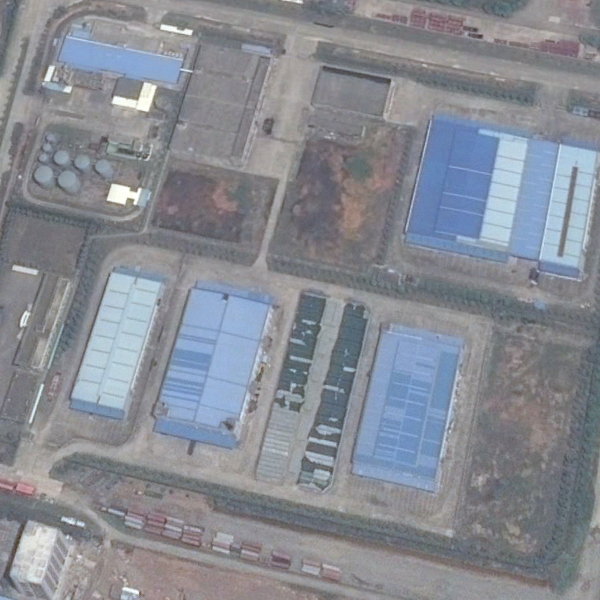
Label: Industrial